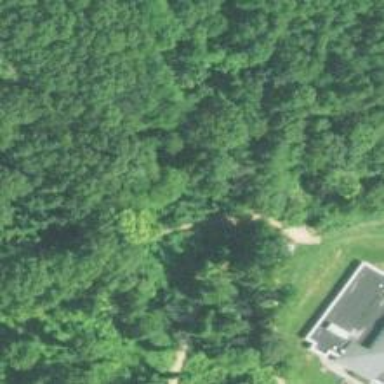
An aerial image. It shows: Path.